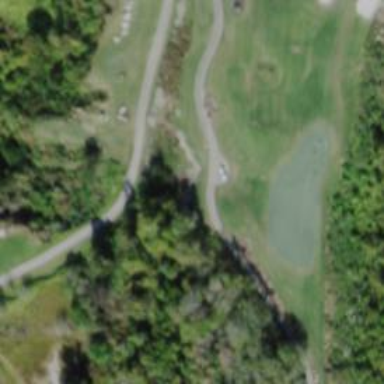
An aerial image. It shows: Service road used as golf cart path.